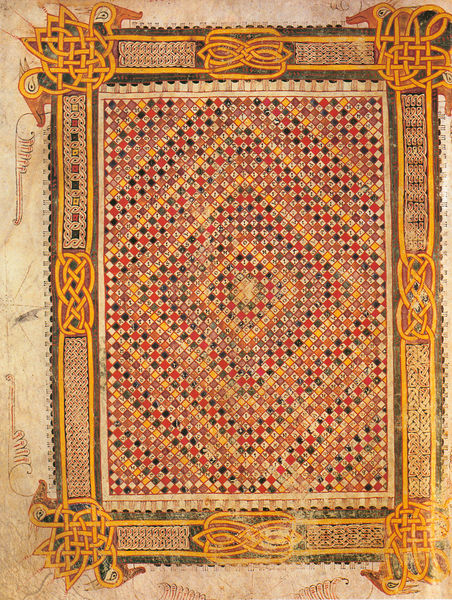
Titel: Etymologiae
Institution: Paris, Bibliothèque Nationale
Schlagwörter: kopf, vogel, gelb, grün, braun, orange, zeichnung, rot, tier, karo, muster, ornament, teppich, knoten, bild, vögel, gold, stickerei, stoff, papier, schnabel, grafik, enten, rand, buch, motiv, orient, grafisch, seite, mosaik, quadrate, geometrisch, raute, rauten, verschlungen, rechteckig, gewebt, quadrat, vierecke, mäander, arabeske, buchdekcel, dekoratv, trppich